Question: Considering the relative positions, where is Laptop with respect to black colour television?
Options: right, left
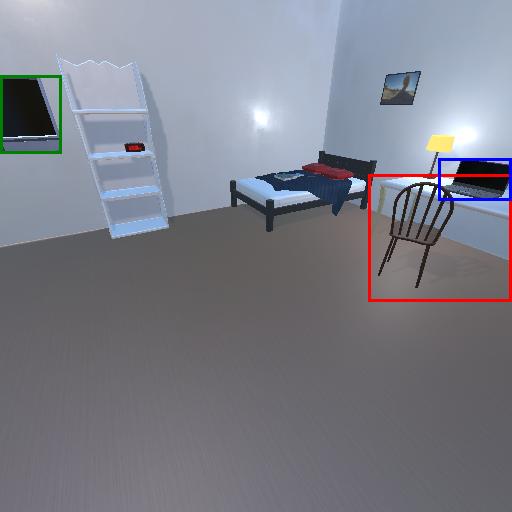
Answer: right